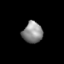
Tissue: skin
Cell type: Fibroblasts
Senescence score: 0.6791
Nuclear area (px): 414
Mean DAPI intensity: 139.836